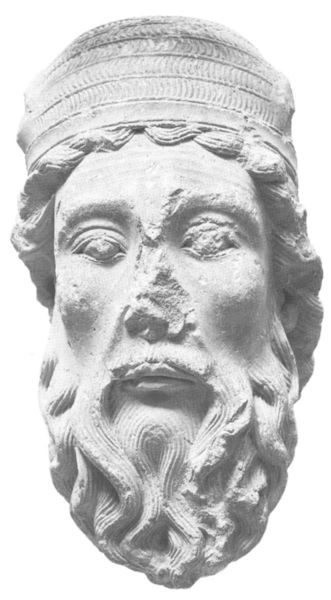
Titel: Kopf einer Gewändestatue am Mittelportal, Moses
Standort: Mantes-la-Jolie, Notre-Dame (EU - F)
Schlagwörter: kopf, mann, frankreich, frisur, hut, marmor, mund, nase, ohr, paris, stirn, weiss, haube, ornament, alt, bart, kappe, mütze, augen, gesicht, stein, auge, haare, lippe, lippen, locken, ohren, skulptur, statue, kopfbedeckung, wangen, wellen, backen, französisch, könig, büste, plastik, fotografie, antike, philosoph, kloster, orient, schwarz-weiss, fragment, römer, kaputt, gotisch, antik, mittelalter, romanik, griechenland, zerstört, grieche, prophet, gehauen, defekt, sokrates, bruch, beschädigt, abgeschlagen, verwittert, kopfbüste, jesaja